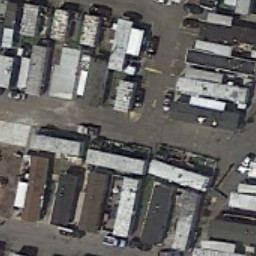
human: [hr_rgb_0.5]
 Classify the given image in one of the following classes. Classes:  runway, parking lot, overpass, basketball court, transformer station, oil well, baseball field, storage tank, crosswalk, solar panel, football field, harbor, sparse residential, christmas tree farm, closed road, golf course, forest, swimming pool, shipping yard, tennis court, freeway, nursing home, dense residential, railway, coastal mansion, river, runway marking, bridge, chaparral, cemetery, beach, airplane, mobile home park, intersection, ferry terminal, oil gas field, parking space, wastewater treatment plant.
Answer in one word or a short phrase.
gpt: mobile home park